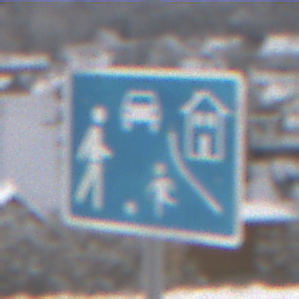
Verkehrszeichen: BeginnVerkehrsberuhigterBereich
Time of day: MorningAfternoon
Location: Outdoor (Nature)
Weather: PartlyCloudy
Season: Winter
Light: Natural